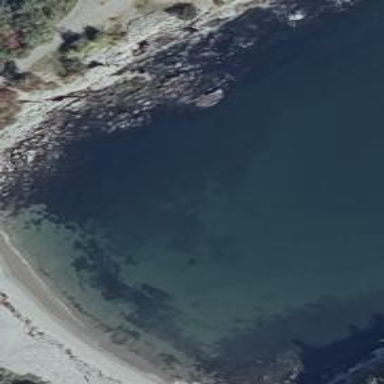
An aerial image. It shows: Rocky beach area.